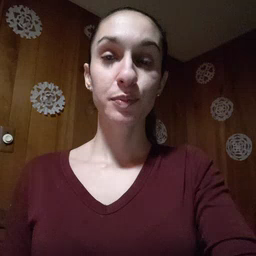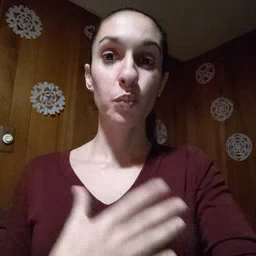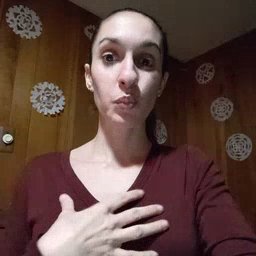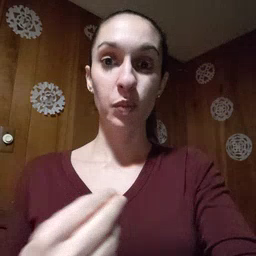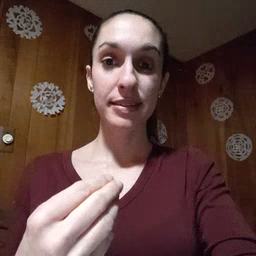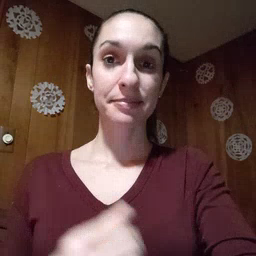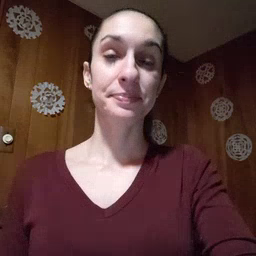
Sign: white